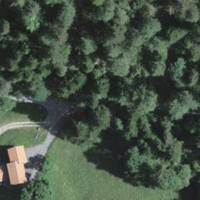
EUNIS habitat code: 44
Species observed at this site:
Cinclus cinclus
Fringilla coelebs
Garrulus glandarius
Fringilla montifringilla
Corvus corax